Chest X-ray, PA view. Patient: 66 years old, sex M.
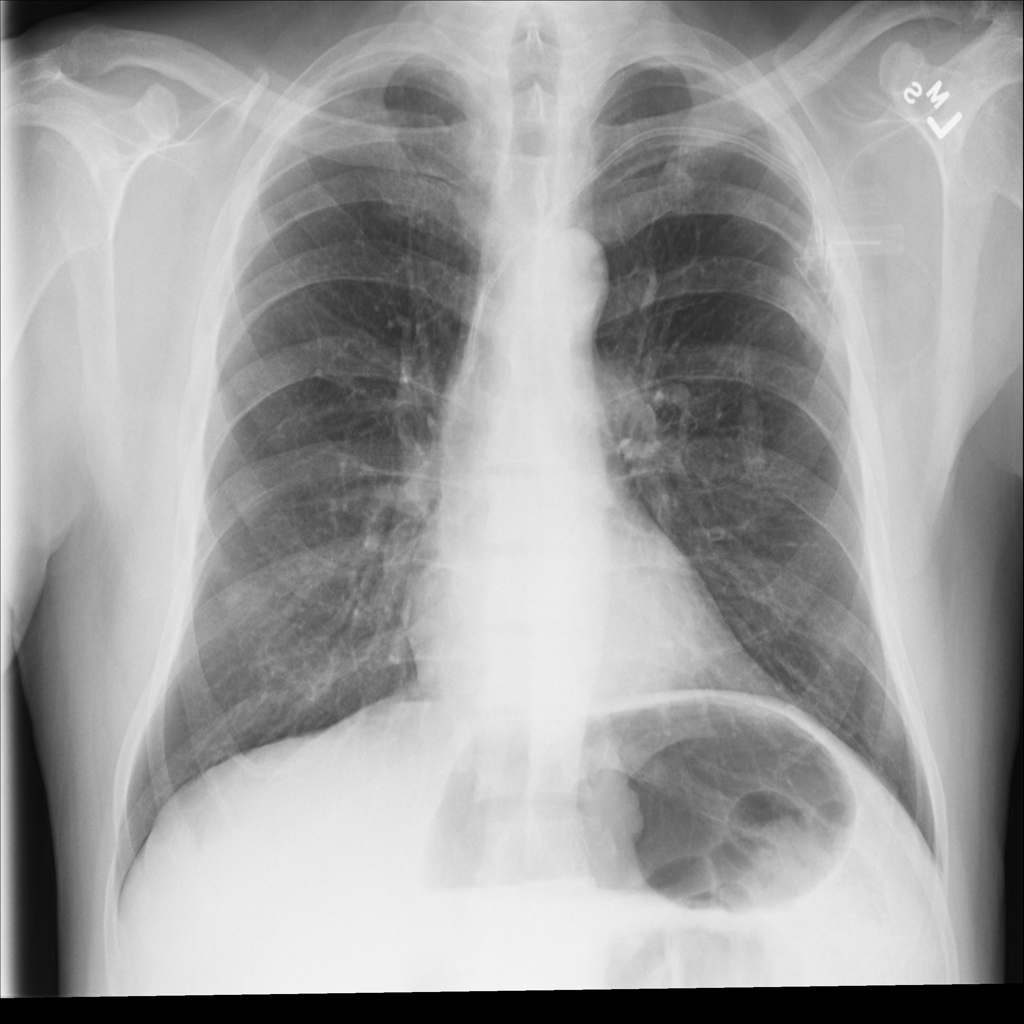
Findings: No Finding